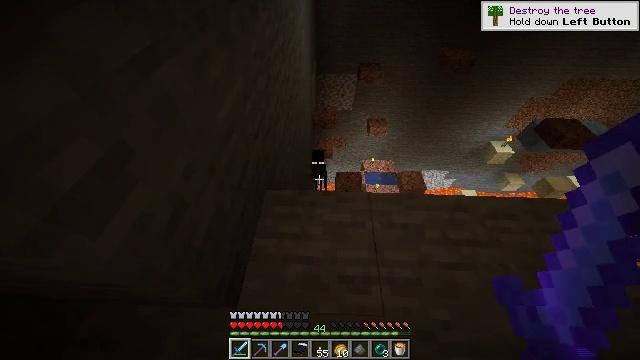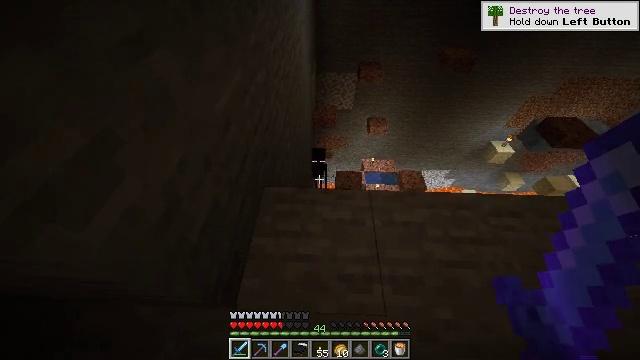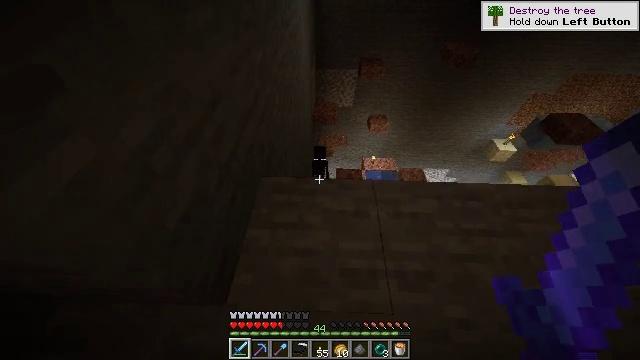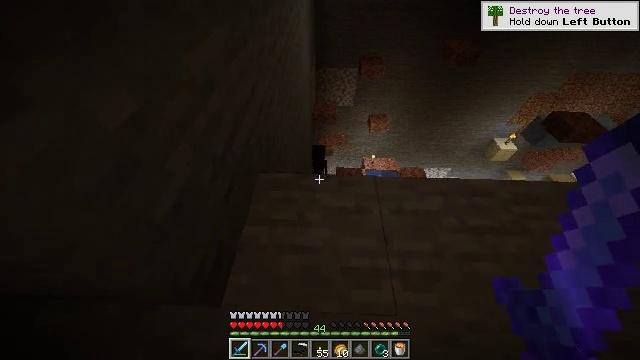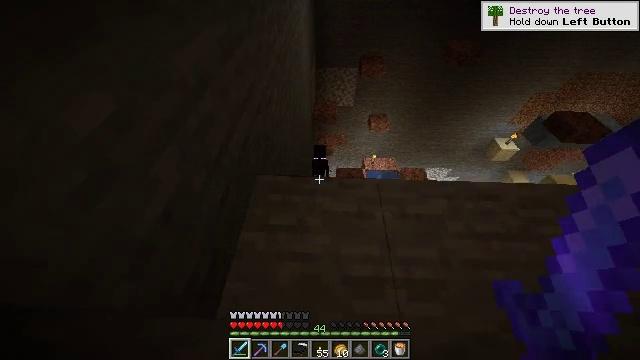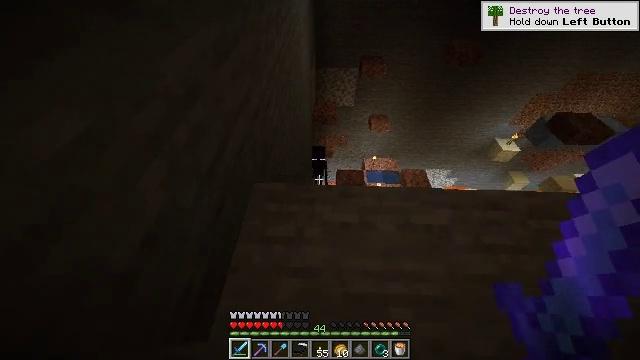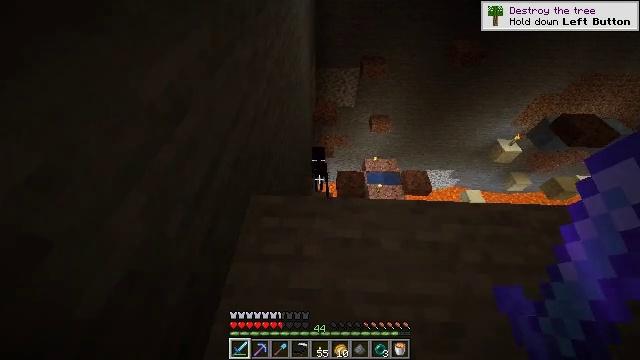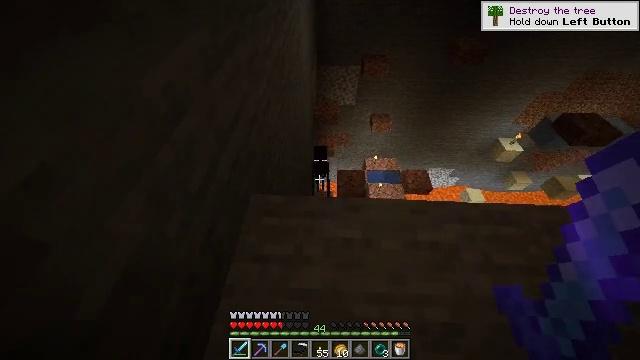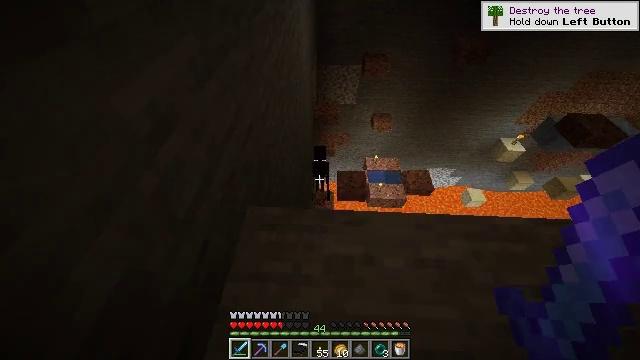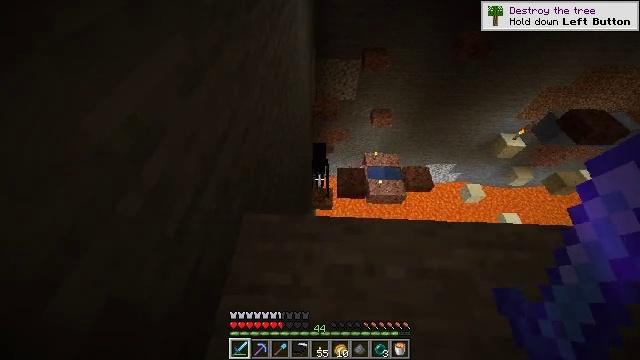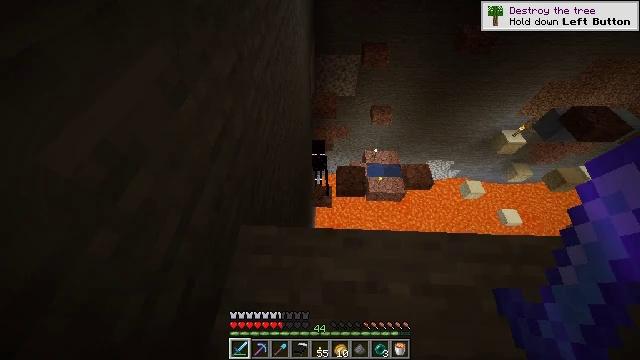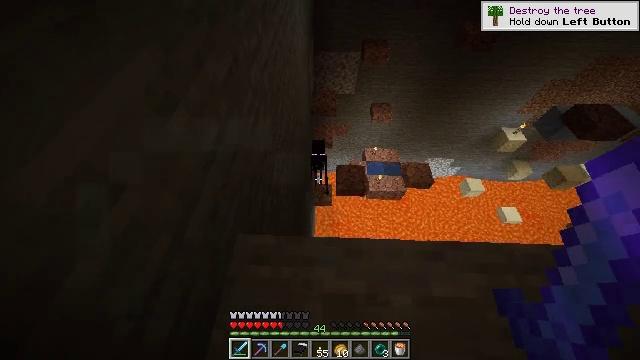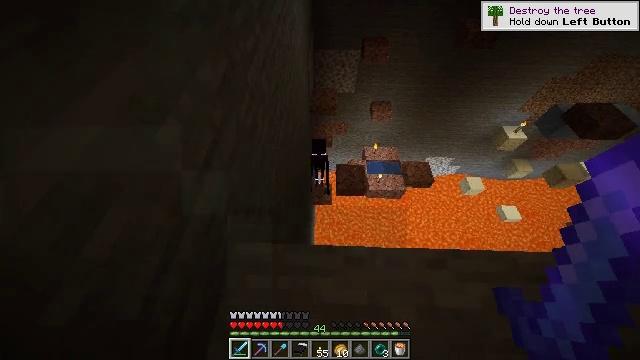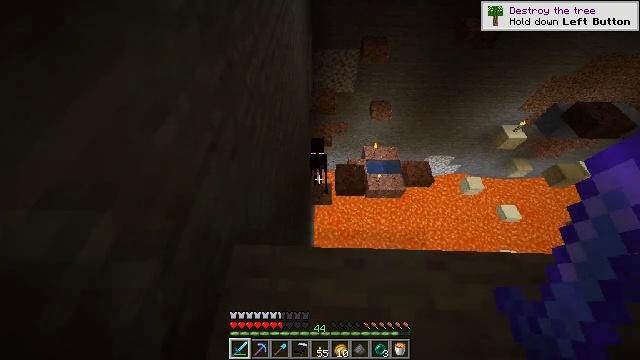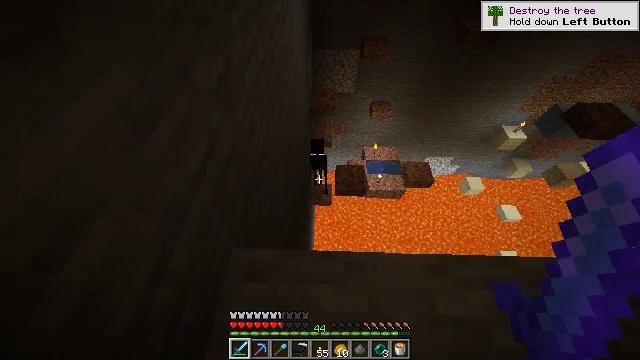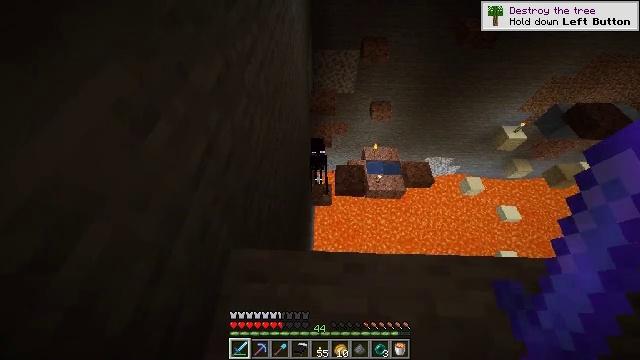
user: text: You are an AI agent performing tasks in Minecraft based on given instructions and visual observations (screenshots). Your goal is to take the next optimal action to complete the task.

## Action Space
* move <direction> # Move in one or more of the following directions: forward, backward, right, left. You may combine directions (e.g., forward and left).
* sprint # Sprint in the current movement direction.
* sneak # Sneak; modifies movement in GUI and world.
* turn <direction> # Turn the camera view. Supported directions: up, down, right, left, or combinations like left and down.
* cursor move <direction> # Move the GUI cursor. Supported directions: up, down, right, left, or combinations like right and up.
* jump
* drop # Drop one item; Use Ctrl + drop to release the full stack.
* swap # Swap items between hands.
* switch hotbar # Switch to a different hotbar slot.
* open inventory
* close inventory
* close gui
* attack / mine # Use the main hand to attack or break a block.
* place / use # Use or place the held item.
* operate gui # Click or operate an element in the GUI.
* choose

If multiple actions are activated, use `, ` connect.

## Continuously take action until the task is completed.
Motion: motion action
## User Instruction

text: Mine end stone bricks.
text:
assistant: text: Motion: sneak
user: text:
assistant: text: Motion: sneak
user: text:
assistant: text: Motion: move forward, sneak
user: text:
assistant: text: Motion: move forward, sneak
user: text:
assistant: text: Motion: move forward, sneak
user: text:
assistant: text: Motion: move forward, sneak
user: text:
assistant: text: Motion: move forward, sneak
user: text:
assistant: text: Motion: move forward, sneak
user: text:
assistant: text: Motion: move forward, sneak, turn down
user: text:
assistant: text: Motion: move forward, sneak, turn down
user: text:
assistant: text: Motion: move forward, sneak
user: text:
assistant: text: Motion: sneak
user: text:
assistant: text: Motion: sneak
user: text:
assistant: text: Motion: sneak
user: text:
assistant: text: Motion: sneak
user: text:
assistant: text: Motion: sneak
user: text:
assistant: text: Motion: sneak
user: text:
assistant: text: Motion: sneak
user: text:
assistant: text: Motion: move back, sneak
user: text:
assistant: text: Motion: move back, sneak
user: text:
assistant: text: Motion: move back, sneak
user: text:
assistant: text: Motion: move back, sneak
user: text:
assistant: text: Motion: move back, sneak
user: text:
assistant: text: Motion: move back, sneak
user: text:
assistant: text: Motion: move back, sneak
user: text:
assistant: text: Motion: move back, sneak
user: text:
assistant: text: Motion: move back, sneak
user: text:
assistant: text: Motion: move back, sneak
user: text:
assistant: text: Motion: move back, sneak
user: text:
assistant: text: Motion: move back, sneak, turn left